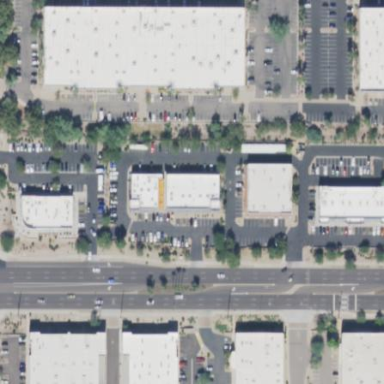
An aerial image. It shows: Retail area.